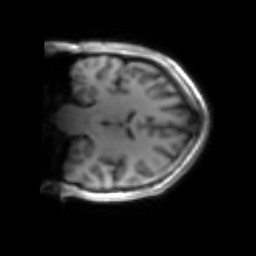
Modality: inplaneT1
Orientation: coronal
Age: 23
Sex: male
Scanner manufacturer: siemens
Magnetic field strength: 3 T
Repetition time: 1.2 s
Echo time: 0.00251 s